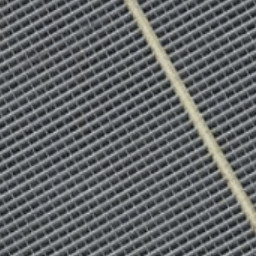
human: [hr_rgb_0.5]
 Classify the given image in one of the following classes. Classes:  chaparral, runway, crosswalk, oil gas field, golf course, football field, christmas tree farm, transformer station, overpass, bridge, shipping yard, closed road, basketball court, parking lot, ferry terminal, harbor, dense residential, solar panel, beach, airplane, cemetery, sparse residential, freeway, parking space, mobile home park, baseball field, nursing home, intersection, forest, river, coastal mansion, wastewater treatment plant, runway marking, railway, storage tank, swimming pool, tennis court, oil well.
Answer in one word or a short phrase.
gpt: solar panel